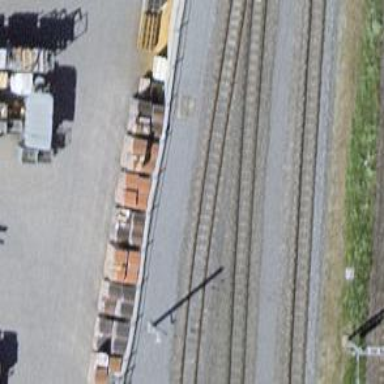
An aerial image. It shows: Narrow-gauge railway with 1 track. It is spur service.